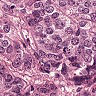
Metastatic tissue present: yes